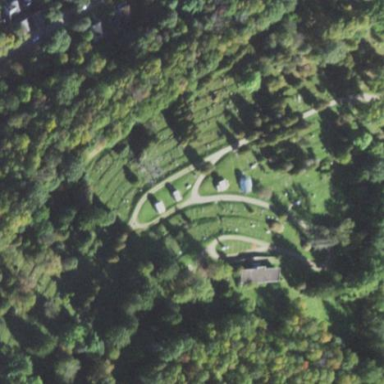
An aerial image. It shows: Cemetery.